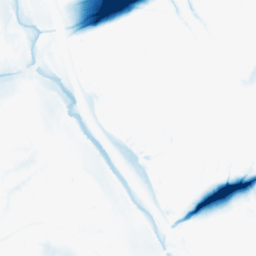
Category: morphological
Decomposition family: morphological_ellipse
Decomposition parameters: operation: closing
width: 50
height: 30
Upsampling method: quartic
Upsampling parameters: scale: 4
Upsampling scale: 4